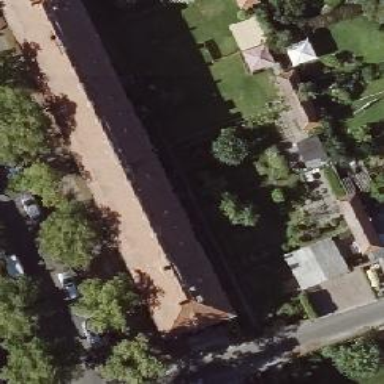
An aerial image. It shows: Terrace building.